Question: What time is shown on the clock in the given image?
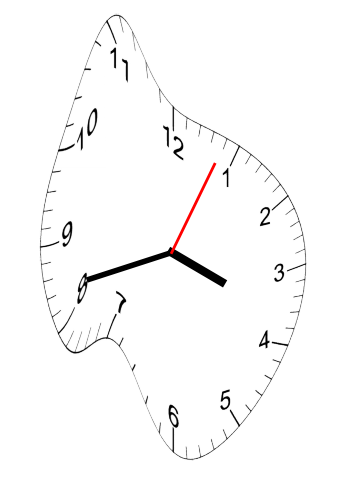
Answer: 03:42:04